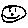
Label: smiley face